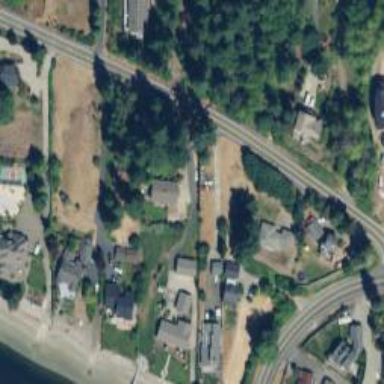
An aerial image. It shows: Driveway.